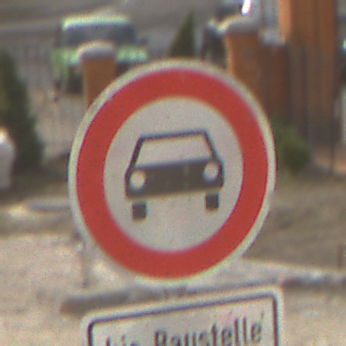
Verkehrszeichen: VerbotKraftwagen
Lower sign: SonstigeFahrzeugePersonengruppenFrei2
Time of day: MorningAfternoon
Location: Outdoor (Urban)
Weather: PartlyCloudy
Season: NotSpecified
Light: Natural